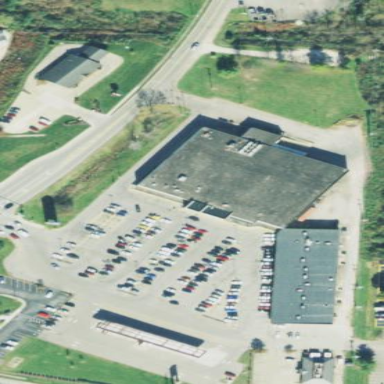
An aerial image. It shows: Supermarket building.